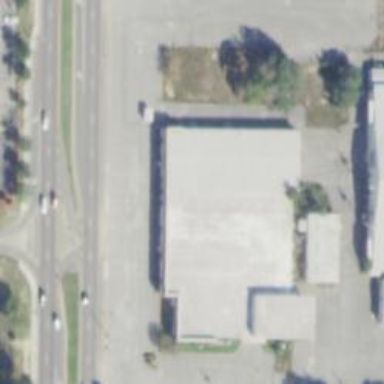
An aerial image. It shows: Building.